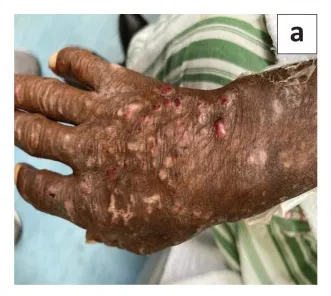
(a and b) Hyperkeratotic lesions on the dorsal aspect of the patient's hand with fixed flexion deformities of the proximal and distal interphalangeal joints and hyperkeratinisation of the nails was noticed.
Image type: medical_photograph (skin_photograph)